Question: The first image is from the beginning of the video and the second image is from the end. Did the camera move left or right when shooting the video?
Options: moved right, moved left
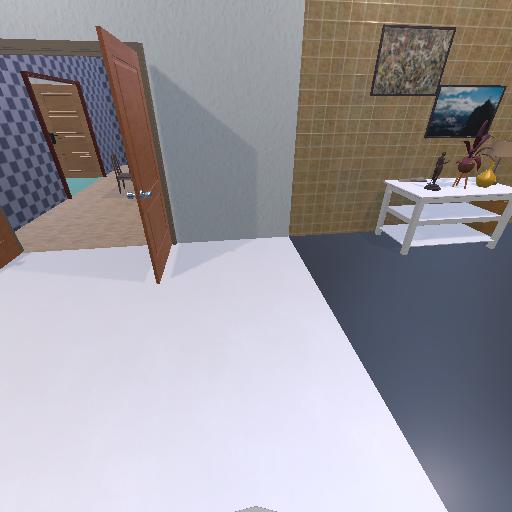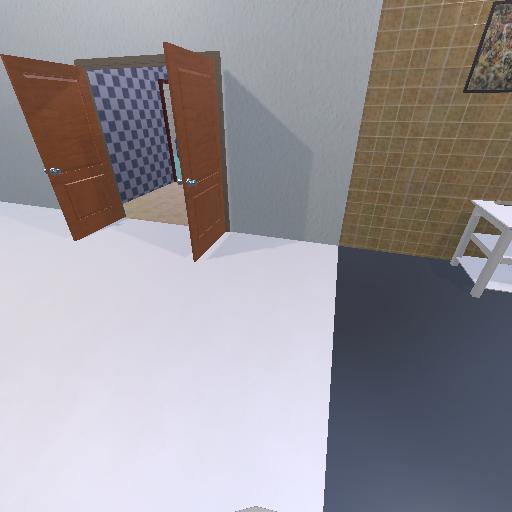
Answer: moved right